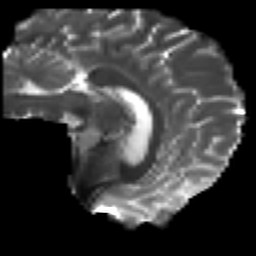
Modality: T2w
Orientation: sagittal
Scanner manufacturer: ge
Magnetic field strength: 3 T
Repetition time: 7.98 s
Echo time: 0.0701 s